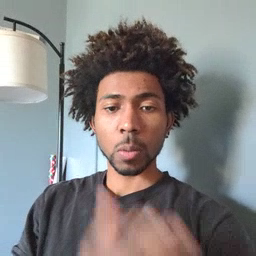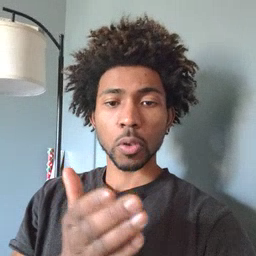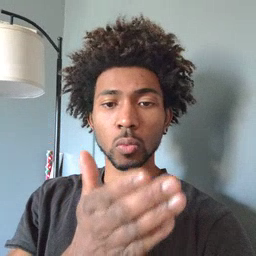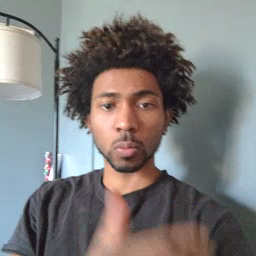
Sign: boat